Question: I have a basic many to many relationship of:
Song to Playlist with PlaylistMember as the through model
Now I am displaying the songs in the playlist detail view using an inline View that is a subclass of TabularInline:
'''
class PlaylistMemberInline(TabularInline):
model = PlaylistMember
raw_id_fields = ('Sound',)
class PlaylistAdmin(TranslatableAdmin):
...
inlines = [PlaylistMemberInline]
'''

To add multiple sounds I have to click on "Add another Sound", and then find that sound on a popup. This is annoying in my case, as I can find all sounds I want to add, but then have to click one and go back to "Add another Sound".
Is there a widget where I can search for, select and then add multiple Objects?
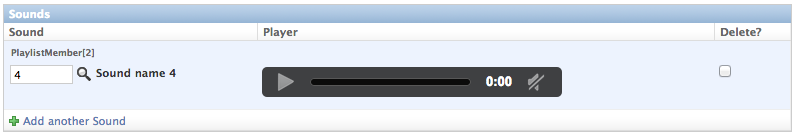
Answer: Django source code (<URL> suggests that you can add your ForeignKey to radio_fields or raw_id_fields, resulting in a different widget.
In this case, add the field name "Sound" to 'PlaylistMemberInline.raw_id_fields',
consider adding it to 'PlaylistMemberInline.radio_fields'.